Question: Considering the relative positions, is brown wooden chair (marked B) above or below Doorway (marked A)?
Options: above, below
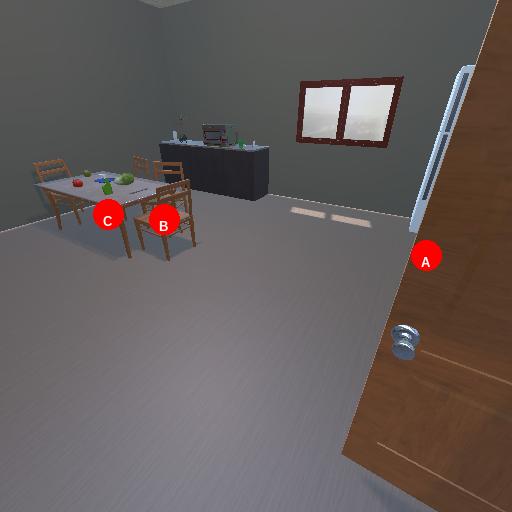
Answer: above